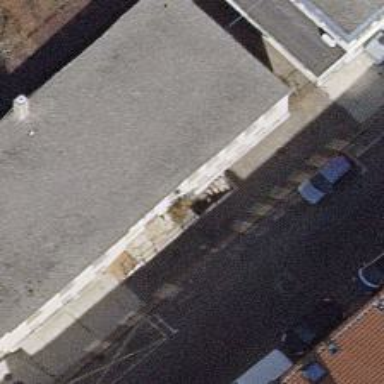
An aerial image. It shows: Street side parking area.